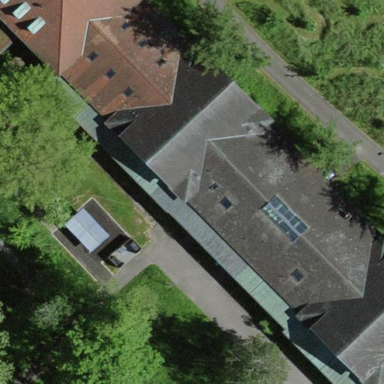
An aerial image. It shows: Hospital building.